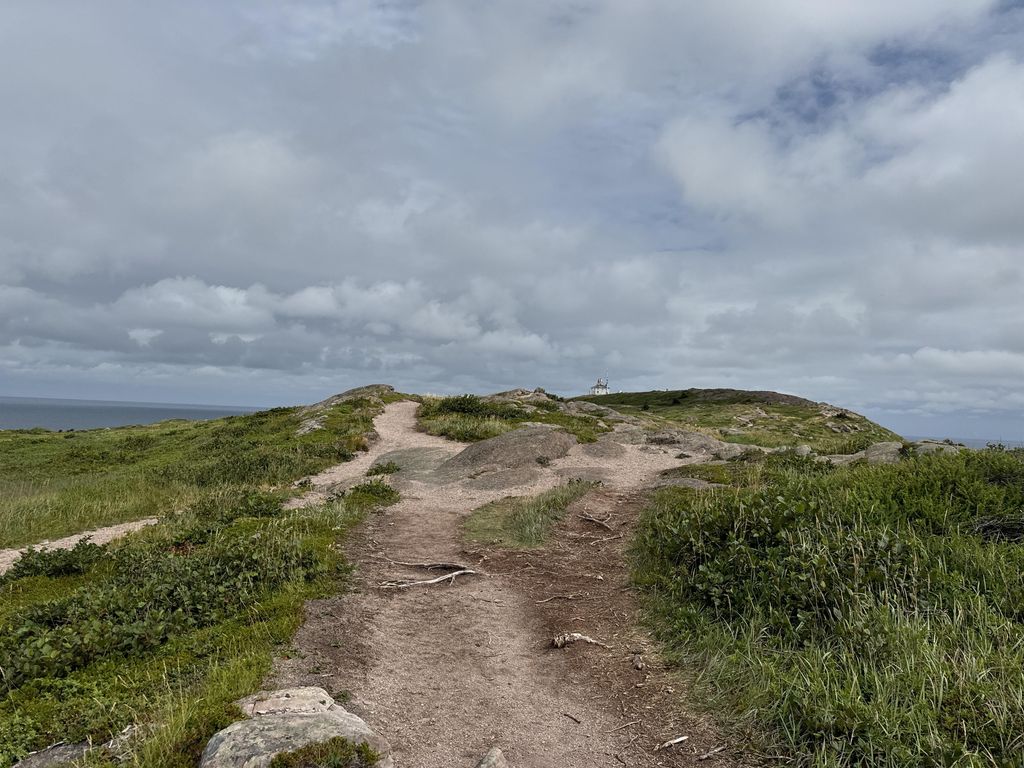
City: st_johns